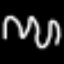
Label: squiggle